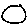
Label: circle